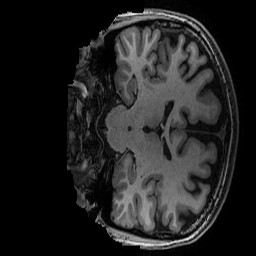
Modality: T1w
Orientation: coronal
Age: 17
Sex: female
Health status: ill
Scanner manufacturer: ge
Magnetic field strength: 3 T
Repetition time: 0.007664 s
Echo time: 0.00342 s